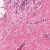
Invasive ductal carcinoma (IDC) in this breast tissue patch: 0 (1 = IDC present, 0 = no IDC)